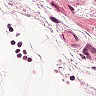
Metastatic tissue present: no